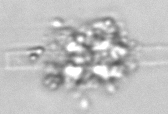
Label: Leptocylindrus_mediterraneus